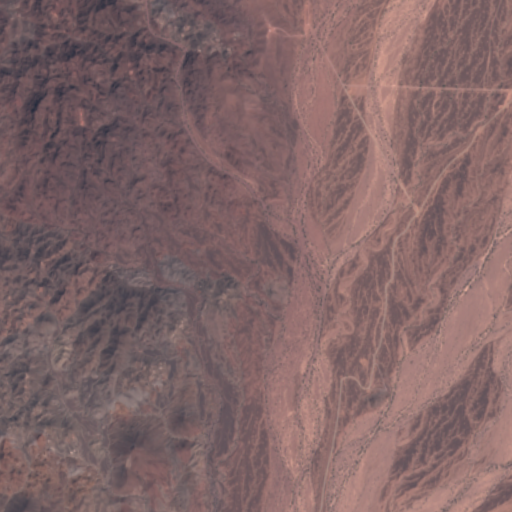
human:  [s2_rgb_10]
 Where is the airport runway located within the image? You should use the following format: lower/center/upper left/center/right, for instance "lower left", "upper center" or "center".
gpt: The airport runway is located in the lower right of the image.
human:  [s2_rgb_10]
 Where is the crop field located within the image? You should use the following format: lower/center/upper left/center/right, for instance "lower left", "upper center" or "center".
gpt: There is no crop field in the image.